Question: I queried the <URL> and got back a url in the System.ItemUrl property that reads something like this
'''
mapi15://{S-1-5-21-<PHONE>-507059763-<PHONE>}/...
'''
Now I need to open that url in outlook. I tried Process.Start(url) in c#, but that popped out this message.

Is there a way to open mapi urls returned from windows search service? I am using windows 8.1 and outlook 2013. I also looked at <URL> post, but that didn't solve my problem.
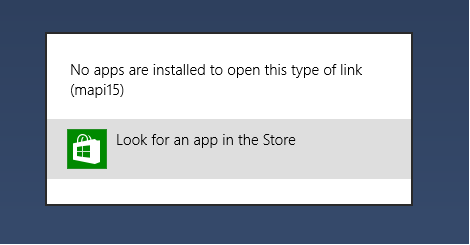
Answer: Looks like this feature was <URL> thread has some discussion on the issue.